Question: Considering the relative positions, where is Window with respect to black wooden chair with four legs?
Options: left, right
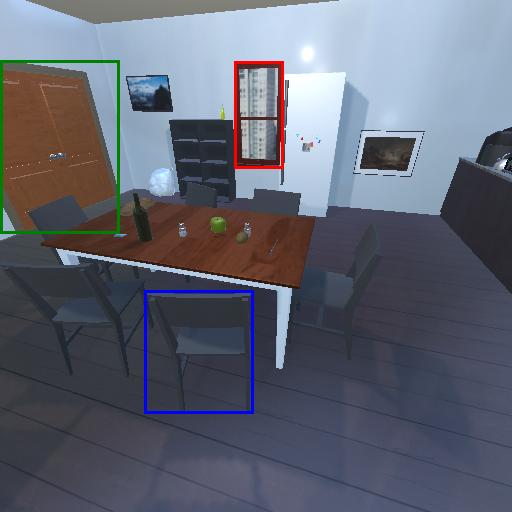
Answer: left